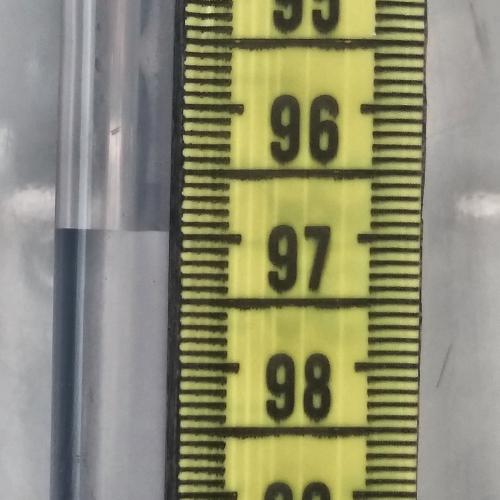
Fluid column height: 97.0 cm